Field crop: maize
Growth stage: 2
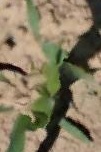
Species: maize